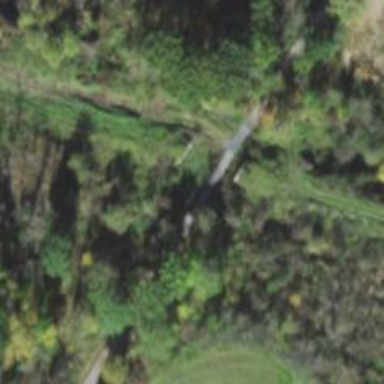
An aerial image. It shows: Abandoned railway on historic bridge.